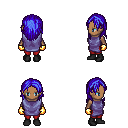
a pixel art fantasy rpg character, female body template, human, dark skin, chain tabard jacket, red pants, blue long hairstyle, gold gloves, black shoes, four views (front, back, left, right), 2x2 character sprite sheet, small pixel art, hard edges, no anti-aliasing